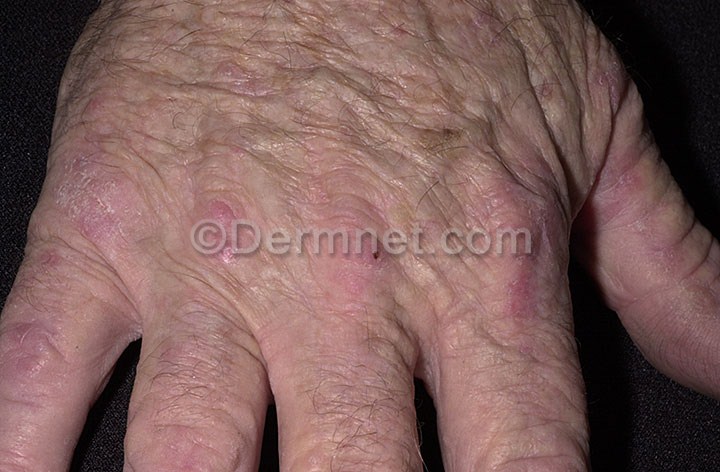
Disease: Lupus and other Connective Tissue diseases